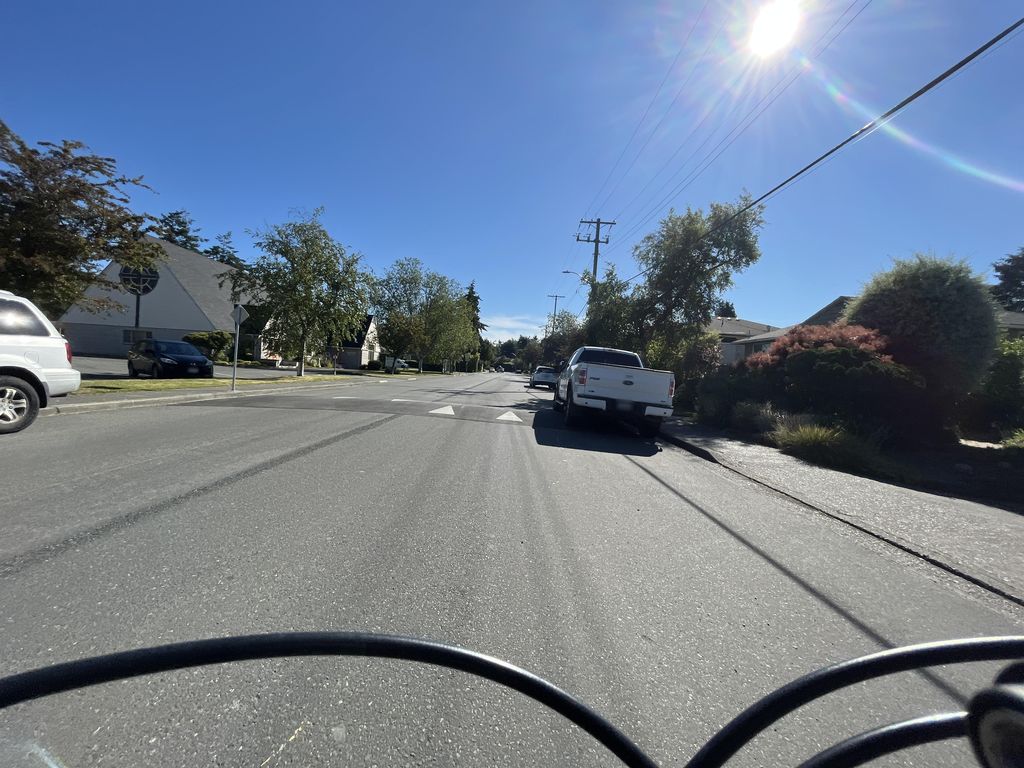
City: victoria